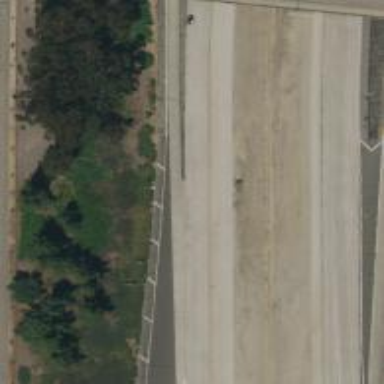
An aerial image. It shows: Motorway junction.